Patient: sex F, age 34
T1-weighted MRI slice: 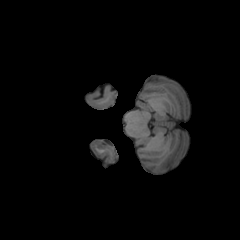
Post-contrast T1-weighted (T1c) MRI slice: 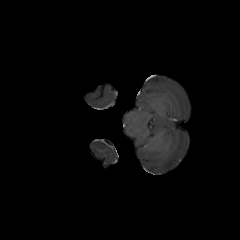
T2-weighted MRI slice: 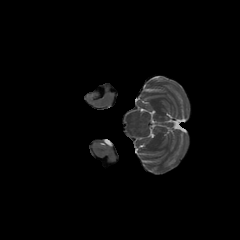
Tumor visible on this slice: no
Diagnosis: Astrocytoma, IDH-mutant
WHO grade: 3